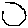
Label: hexagon